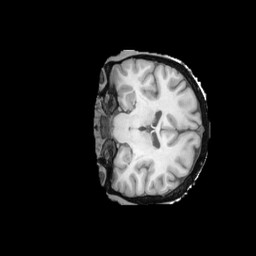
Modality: T1w
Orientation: coronal
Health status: ill
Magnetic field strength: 3 T